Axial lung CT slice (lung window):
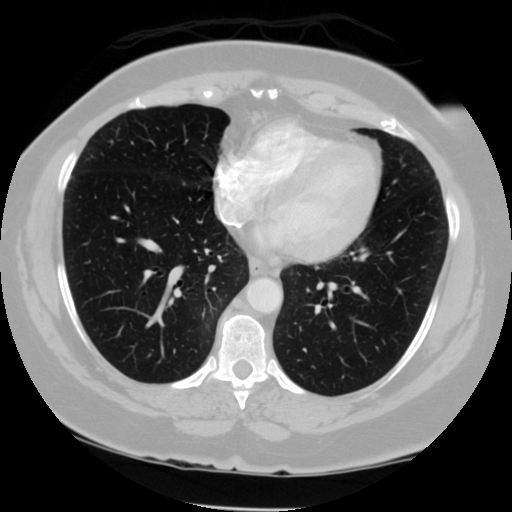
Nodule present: no